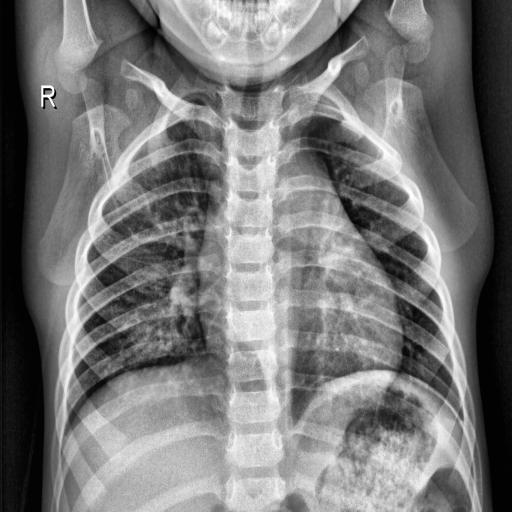
Finding: NORMAL